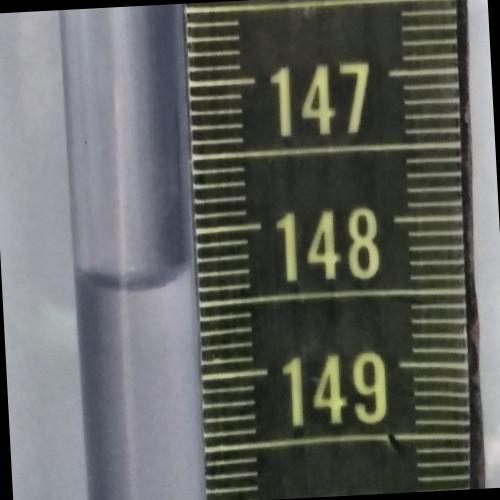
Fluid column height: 148.3 cm